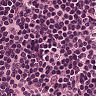
Metastatic tissue present: no